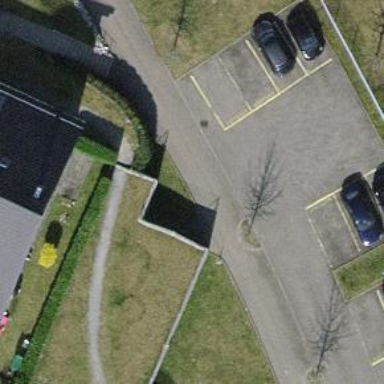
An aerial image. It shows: Parking area with surface.